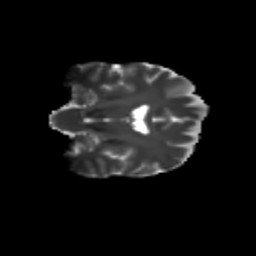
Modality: T2w
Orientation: coronal
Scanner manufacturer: siemens
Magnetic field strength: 3 T
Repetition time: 9.2 s
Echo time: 0.084 s